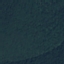
Land use / land cover class: Forest